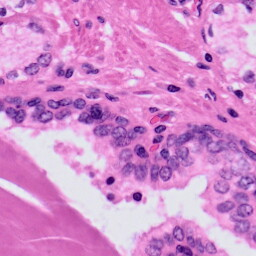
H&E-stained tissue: Prostate